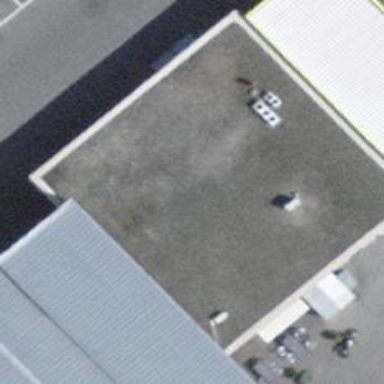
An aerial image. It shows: Fuel station.